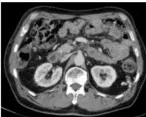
Contrast-enhanced CT scan images completed in. November 2021.
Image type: radiology (ct)